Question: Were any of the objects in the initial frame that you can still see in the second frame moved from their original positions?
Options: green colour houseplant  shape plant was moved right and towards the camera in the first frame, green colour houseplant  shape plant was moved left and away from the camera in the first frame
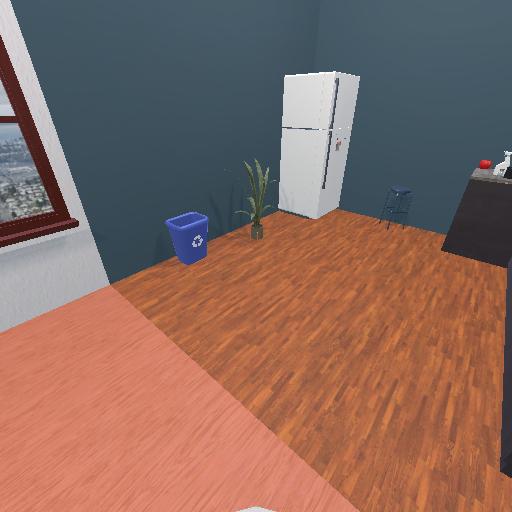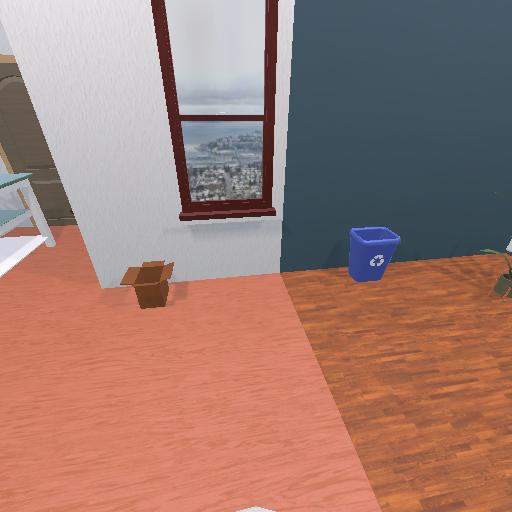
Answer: green colour houseplant  shape plant was moved right and towards the camera in the first frame